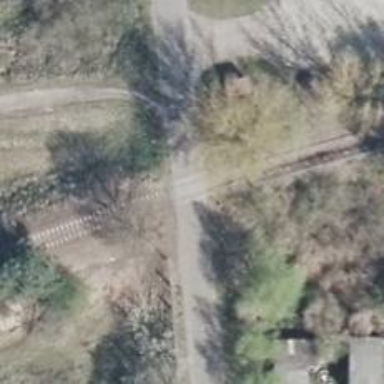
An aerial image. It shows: Abandoned railway.